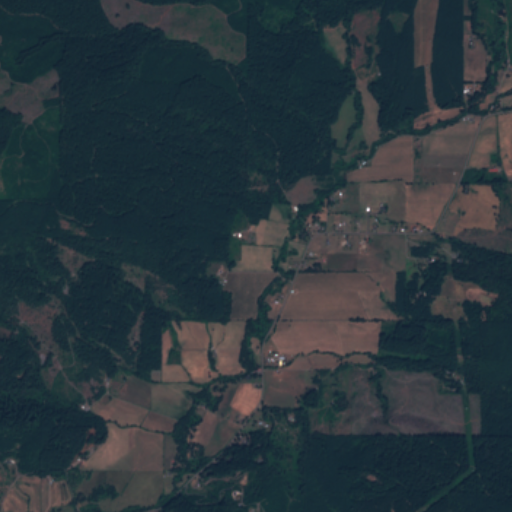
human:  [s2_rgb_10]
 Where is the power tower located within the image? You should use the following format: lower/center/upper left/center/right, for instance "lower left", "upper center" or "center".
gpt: The power tower is located in the right of the image.
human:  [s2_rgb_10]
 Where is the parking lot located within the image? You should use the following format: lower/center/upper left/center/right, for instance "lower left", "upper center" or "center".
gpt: There is no parking lot in the image.